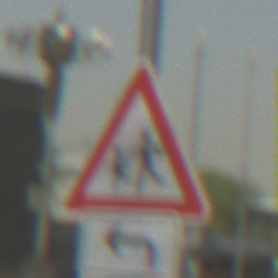
Verkehrszeichen: KinderRechts
Zusatzzeichen unten: RichtungsangabeDurchPfeile2
Umgebung: Outdoor, Suburban
Tageszeit: MorningAfternoon
Wetter: Clear
Licht: Natural
Jahreszeit: NotSpecified
Kontrast: HighContrast